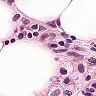
Metastatic tissue present: yes